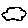
Label: cloud